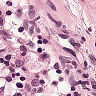
Metastatic tissue present: no